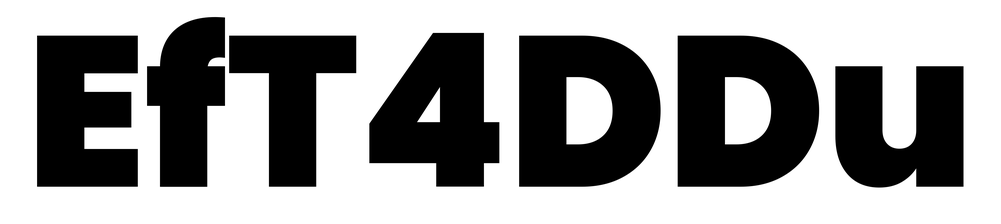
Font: Poppins-Black